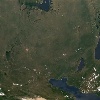
Label: land